Interaction volume radius: 5 \u00c5
Interaction volume height: 45 \u00c5
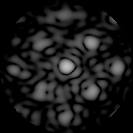
Disorder parameter: 0.2592